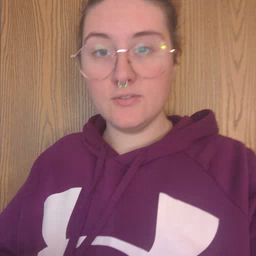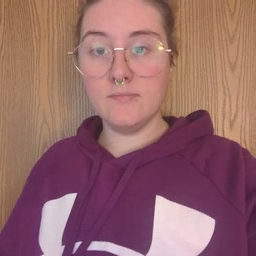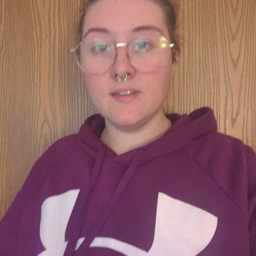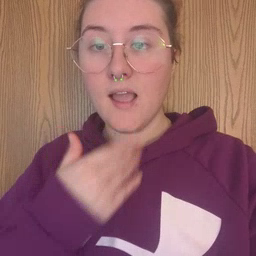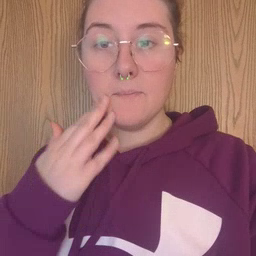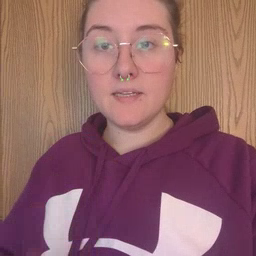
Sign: napkin